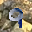
Label: 9